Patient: sex F, age 35
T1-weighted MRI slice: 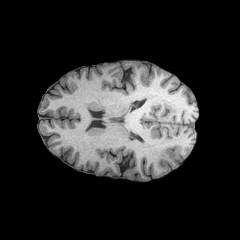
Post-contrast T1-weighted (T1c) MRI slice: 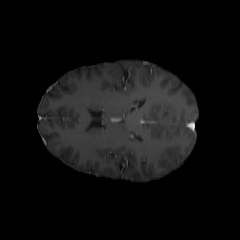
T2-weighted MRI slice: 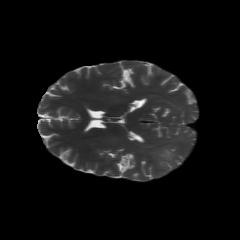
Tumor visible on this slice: yes
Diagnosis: Astrocytoma, IDH-mutant
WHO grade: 2